Question: I am trying to implement the Parallel Algorithm for Longest Common Subsequence Problem described in <URL>
But i am having a problem with the variable C in Equation 6 on page 4

The paper refered to C on at the end of page 3 as
> C as Let C[1 : l] bethe finite alphabet
I am not sure what is ment by this, as i guess it would it with the 2 strings 'ABCDEF' and 'ABQXYEF' be 'ABCDEFQXY'. But what if my 2 stings is a list of objects (Where my match test for an example is 'obj1.Name = obj2.Name'), what would my C be here? just a union on the 2 arrays?
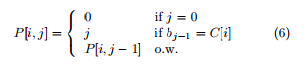
Answer: Having read and studied the paper, I can say that 'C' is supposed to be an array holding the alphabet of your strings, where the alphabet size (and, thus, the size of 'C') is 'l'.
By the looks of your question, however, I feel the need to go deeper on this, because it looks like you didn't get the whole picture yet. What 'P[i,j]', and why do you need it? The answer is that you don't need it, but it's an elegant optimization. In page 3, a little bit before , it is said that:
> [...] This process ends when j-k = 0 at the k-th step, or a(i) =
b(j-k) at the k-th step. Assume that the process stops at the k-th
step, and k must be the minimum number that makes a(i) = b(j-k) or j-k
= 0. [...]
The recurrence relation in (3) is equivalent to (2), but the fundamental difference is that (2) expands recursively, whereas with (3) you never have recursive calls, . In other words, the magic behind (3) not expanding recursively is that you somehow know the spot where the recursion on (2) would stop, so you look at that cell immediately, rather than recursively approaching it.
'k' Since 'k' is the spot where (2) reaches a base case, it can be seen that 'k' is the amount of columns that you have to "go back" on 'B' until you are either off the limits (i.e., the first column that is filled with 0's) you find a match between a character in 'B' and a character in 'A' (which corresponds to the base case conditions in (2)). Remember that you will be matching the character 'a(i-1)', where 'i' is the current row.
So, what you really want is to find the last position in 'B' before 'j' where the character 'a(i-1)' appears. If no such character ever appears in 'B' before 'j', then that would be equivalent to reaching the case 'i = 0 or j-1 = 0' in (2); otherwise, it's the same as reaching 'a(i) = b(j-1)' in (2).
Let's look at an example:

Consider that the algorithm is working on computing the values for i = 2 and j = 3 (the row and column are highlighted in gray). Imagine that the algorithm is working on the cell highlighted in black and is applying (2) to determine the value of 'S[2,2]' (the position to the left of the black one). By applying (2), it would then start by looking at 'a(2)' and 'b(2)'. 'a(2)' is C, 'b(2)' is G, to there's no match (this is the same procedure as the original, well-known algorithm). The algorithm now wants to find the value of 'S[2,2]', because it is needed to compute 'S[2,3]' (where we are). 'S[2,2]' is not known yet, but the paper shows that it is possible to determine that value without refering to the row with 'i = 2'. In (2), the 3rd case is chosen: 'S[2,2] = max(S[1, 2], S[2, 1])'. Notice, if you will, that all this formula is doing is looking at the positions that have been used to calculate 'S[2,2]'. So, to rephrase that: we're computing 'S[2,3]', we need 'S[2,2]' for that, we don't know it yet, so we're going back on the table to see what's the value of 'S[2,2]' in pretty much the same way we did in the original, non-parallel algorithm.
When will this stop? In this example, it will stop when we find the letter 'C' (this is our 'a(i)') in 'TGTTCGACA' before the second 'T' (the letter on the current column) OR when we reach column 0. Because there is no 'C' before 'T', we reach column 0. Another example:

Here, (2) would stop with 'j-1' = 5, because that is the last position in 'TGTTCGACA' where 'C' shows up. Thus, the recursion reaches the base case 'a(i) = b(j-1)' when 'j-1 = 5'.
With this in mind, we can see a shortcut here: if you could somehow know the amount 'k' such that 'j-1-k' is a base case in (2), then you wouldn't have to go through the score table to find the base case.
That's the whole idea behind 'P[i,j]'. 'P' is a table where you lay down the whole alphabet vertically (on the left side); the string 'B' is, once again, placed horizontally in the upper side. This table is computed as part of a preprocessing step, and it will tell you exactly what you will need to know ahead of time: for each position 'j' in 'B', it says, for each character 'C[i]' in 'C' (the alphabet), what is the last position in 'B' before 'j' where 'C[i]' is found (note that 'i' is used to index 'C', the alphabet, and not the string 'A'. Maybe the authors should have used another index variable to avoid confusion).
So, you can think of the semantics for an entry 'P[i,j]' as something along the lines of: . For example, if you alphabet is 'sigma = {A, E, I, O, U}', and 'B = "AOOIUEI", then'P' is:

Take the time to understand this table. Note the row for 'O'. Remember: this row lists, for every position in 'B', where is the last known "O". Only when 'j = 3' will we have a value that is not zero (it's 2), because that's the position after the first 'O' in 'AOOIUEI'. This entry says that the last position in 'B' where 'O' was seen before is position 2 (and, indeed, 'B[2]' is an 'O', the one that follows 'A'). Notice, in that same row, that for 'j = 4', we have the value 3, because now the last position for 'O' is the one that correspnds to the second 'O' in 'B' (and since no more 'O''s exist, the rest of the row will be 3).
Recall that building 'P' is a preprocessing step necessary if you want to easily find the value of 'k' that makes the recursion from equation (2) stop. It should make sense by now that 'P[i,j]' is the 'k' you're looking for in (3). With 'P', you can determine that value in 'O(1)' time.
Thus, the 'C[i]' in (6) is a letter of the alphabet - the letter that we are currently considering. In the example above, 'C = [A,E,I,O,U]', and 'C[1] = A', 'C[2] = E', etc. In equaton (7), 'c' is the position in 'C' where 'a(i)' (the current letter of string 'A' being considered) lives. It makes sense: after all, when building the score table position 'S[i,j]', we want to use 'P' to find the value of 'k' - we want to know where was the last time we saw an 'a(i)' in 'B' before 'j'. We do that by reading 'P[index_of(a(i)), j]'.
Ok, now that you understand the use of 'P', let's see what's happening with your implementation.
In the paper, 'P' is shown as a table that lists the whole alphabet. It is a good idea to iterate through the alphabet because the typical uses of this algorithm are in bioinformatics, where the alphabet is much, much smaller than the string 'A', making the iteration through the alphabet cheaper.
Because your strings are sequences of objects, 'C', so you'd have to build a table 'P' with the set of all possible object instance (nonsense, of course). This is definitely a case where the alphabet size is huge when compared to your string size. However, note that you will only be indexing 'P' in those rows that correspond to letters from 'A': any row in 'P' for a letter 'C[i]' that is not in 'A' is useless and will never be used. , because it means you can build 'P' with the string 'A' instead of using the alphabet of every possible object.
Again, an example: if your alphabet is 'AEIOU', 'A' is 'EEI' and 'B' is 'AOOIUEI', you will only be indexing 'P' in the rows for 'E' and 'I', so that's all you need in 'P':

This works and suffices, because in (7), 'P[c,j]' is the entry in 'P' for the character 'c', and 'c' is the index of 'a(i)'. In other words: 'C[c]' always belongs to 'A', so it makes perfect sense to build 'P' for the characters of 'A' instead of using the whole alphabet for the cases where the size of 'A' is considerably smaller than the size of 'C'.
All you have to do now is to apply the same principle to whatever your objects are.
I really don't know how to explain it any better. This may be a little dense at first. Make sure to re-read it until you really get it - and I mean every little detail. You have to master this before thinking about implementing it.
You said you were looking for a credible and / or official source. I'm just another CS student, so I'm not an official source, but I think I can be considered "credible". I've studied this before and I know the subject. Happy coding!